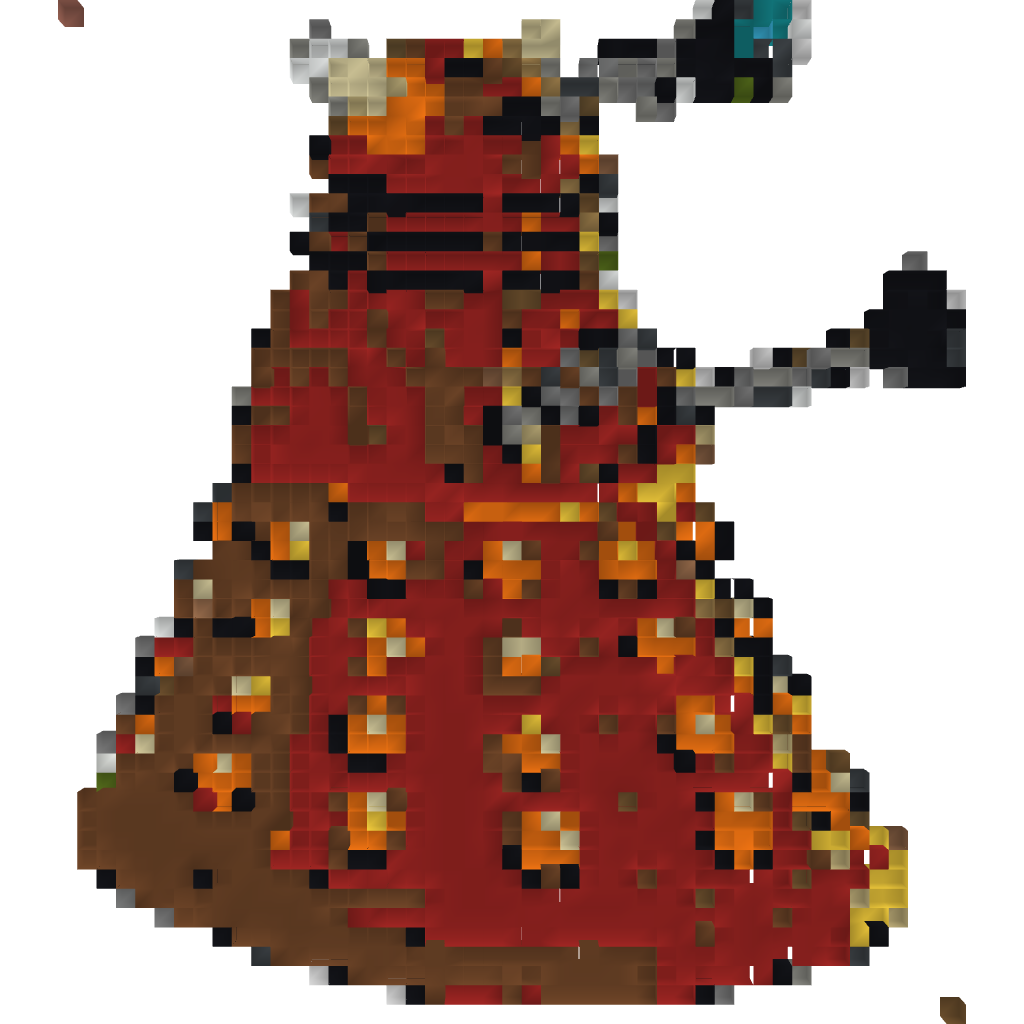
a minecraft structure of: Dalek Pixel Art